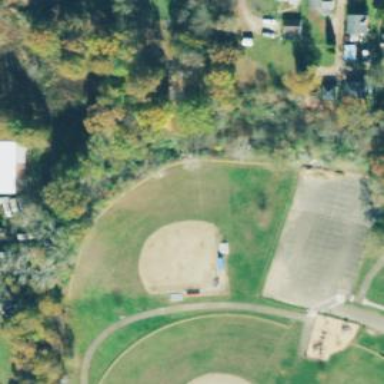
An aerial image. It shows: Baseball pitch for leisure land.